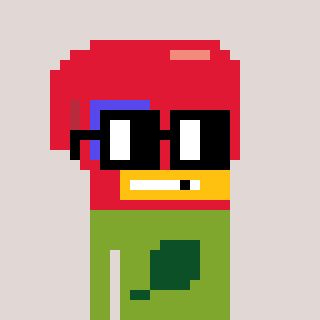
a pixel art character with square black glasses, a boxing glove-shaped head and a slimegreen-colored body on a warm background